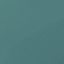
Land use / land cover: SeaLake